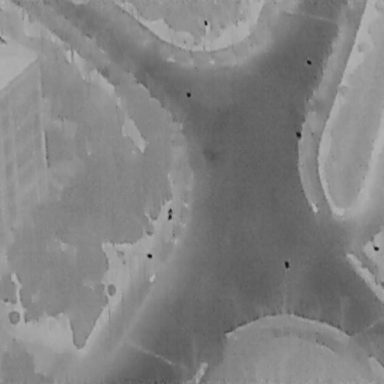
There is a Person in the infrared image.